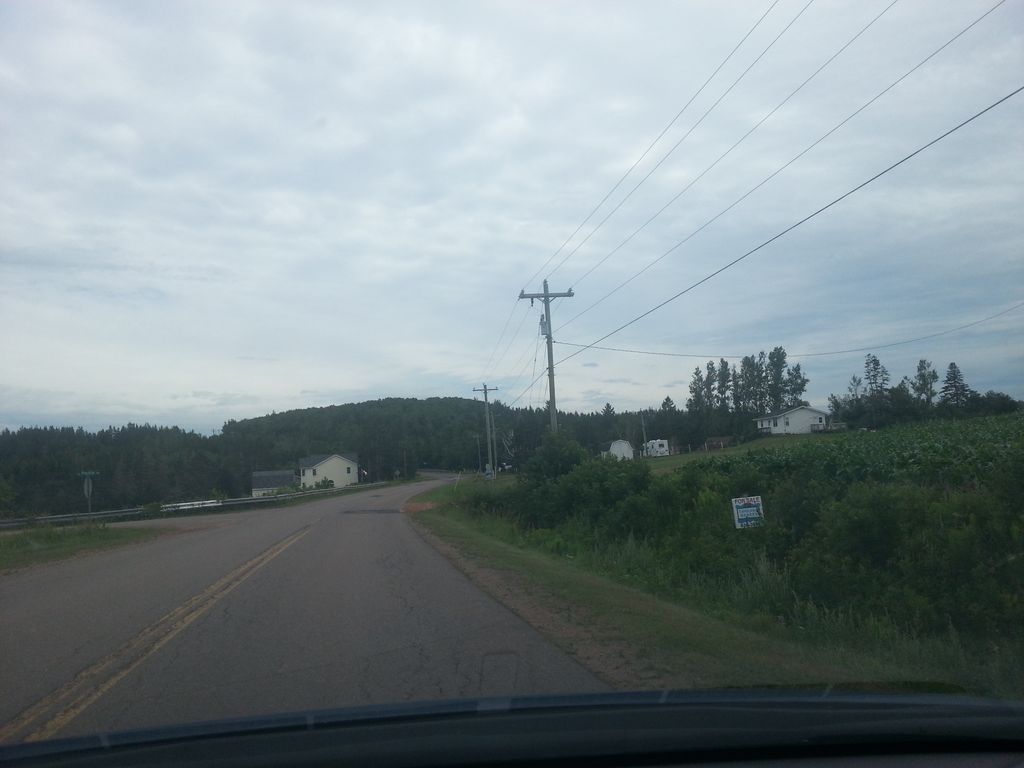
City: charlottetown